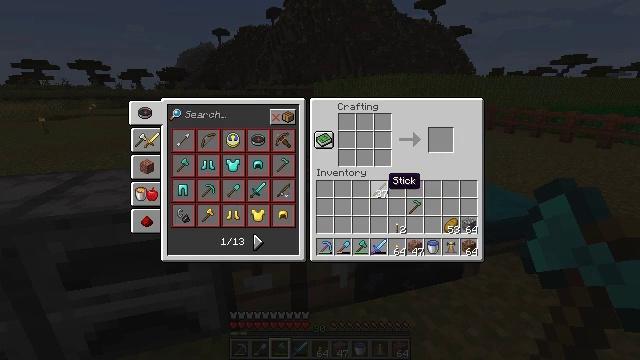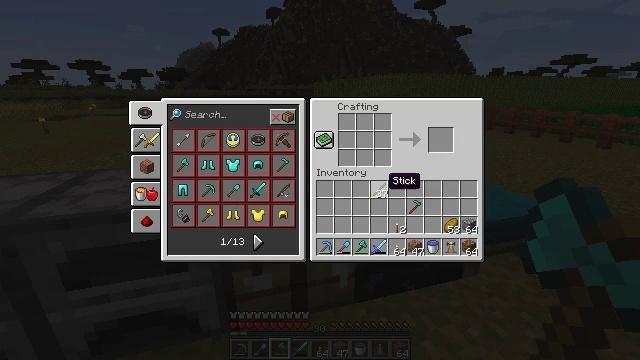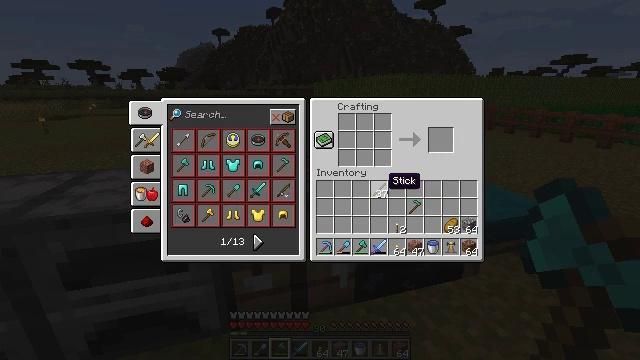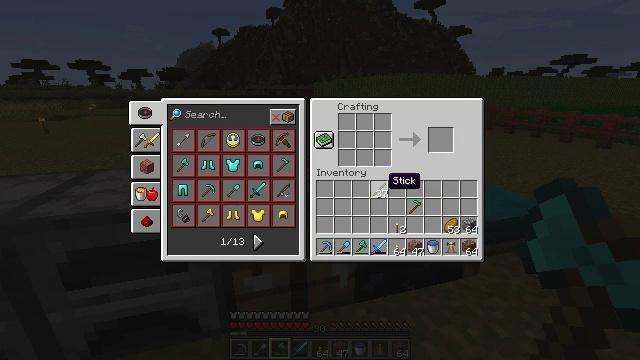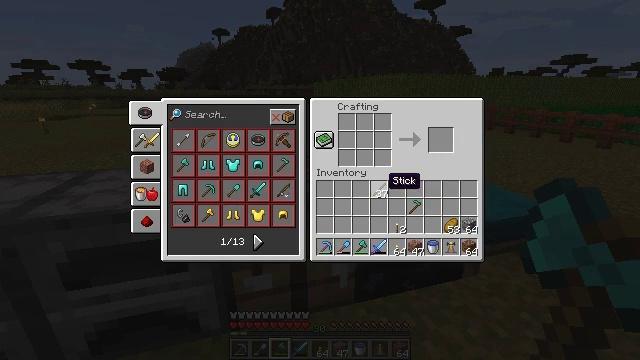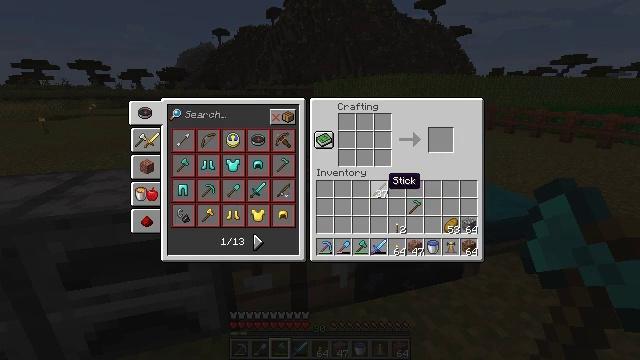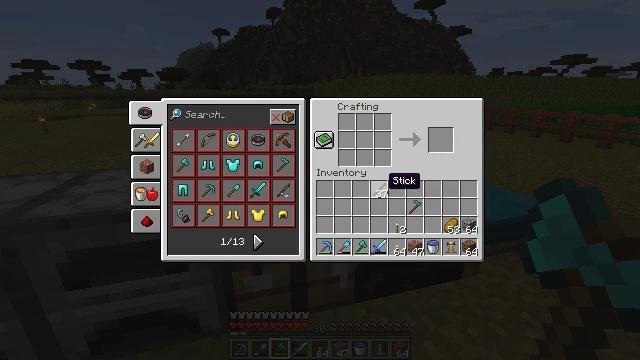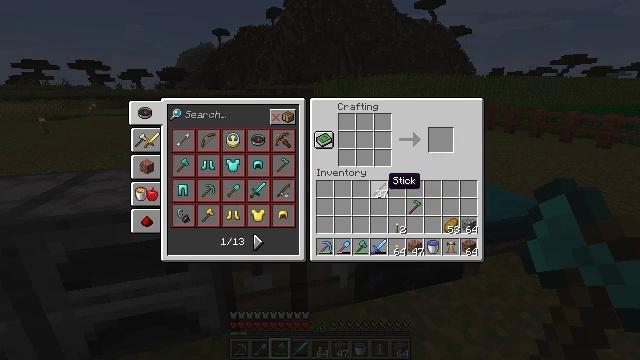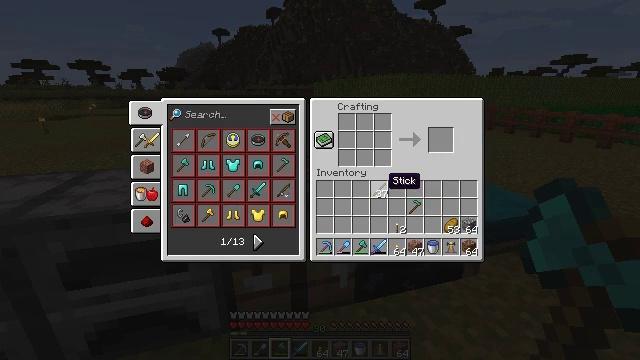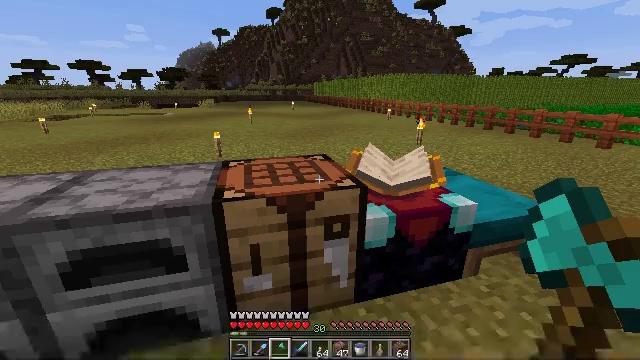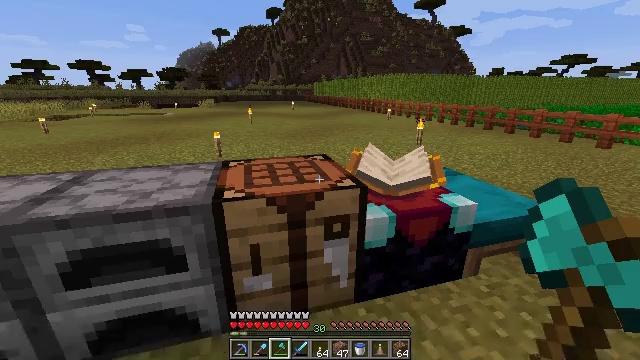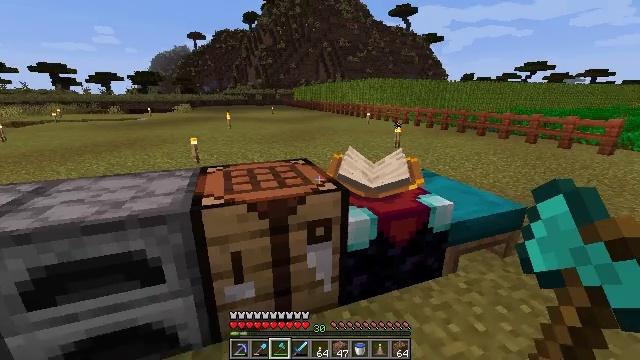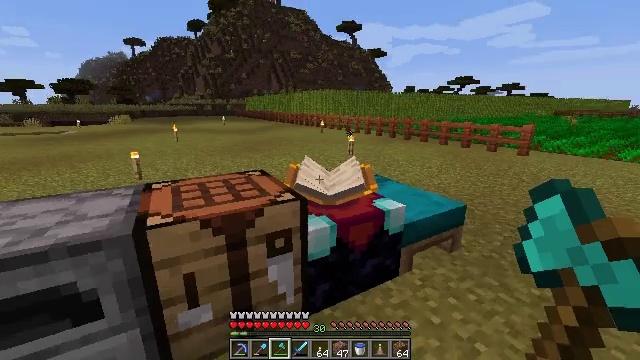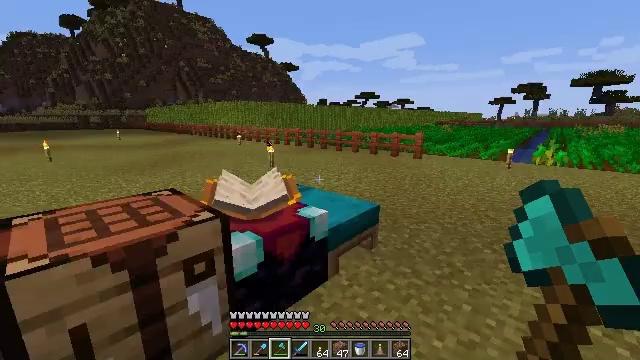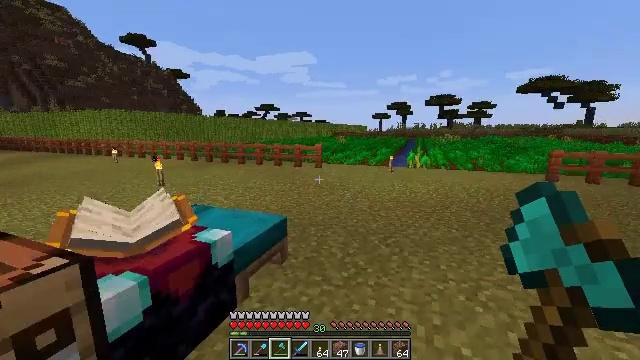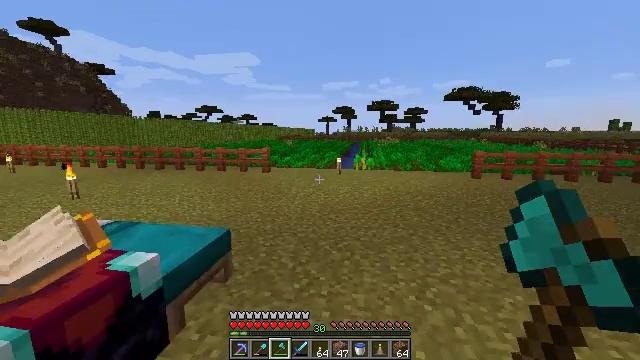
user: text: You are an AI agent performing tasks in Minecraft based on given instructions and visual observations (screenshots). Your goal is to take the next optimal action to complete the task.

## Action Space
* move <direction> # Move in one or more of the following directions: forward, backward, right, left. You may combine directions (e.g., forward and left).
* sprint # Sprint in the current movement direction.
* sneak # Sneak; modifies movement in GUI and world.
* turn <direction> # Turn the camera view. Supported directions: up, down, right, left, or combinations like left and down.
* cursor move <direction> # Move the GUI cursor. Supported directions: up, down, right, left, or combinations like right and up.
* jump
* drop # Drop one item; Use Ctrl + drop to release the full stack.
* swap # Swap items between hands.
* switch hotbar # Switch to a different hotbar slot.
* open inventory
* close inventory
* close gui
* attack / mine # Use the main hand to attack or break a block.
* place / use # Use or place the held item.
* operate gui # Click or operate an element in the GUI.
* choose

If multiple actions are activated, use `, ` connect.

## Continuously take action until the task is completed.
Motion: motion action
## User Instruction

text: Break the sugar cane.
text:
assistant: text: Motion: no_op
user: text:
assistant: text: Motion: no_op
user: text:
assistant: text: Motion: no_op
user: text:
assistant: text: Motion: no_op
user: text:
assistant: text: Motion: no_op
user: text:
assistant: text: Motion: no_op
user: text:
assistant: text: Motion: no_op
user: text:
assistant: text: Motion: no_op
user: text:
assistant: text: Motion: no_op
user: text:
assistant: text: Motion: close gui
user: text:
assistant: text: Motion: turn right
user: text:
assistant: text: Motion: turn right and up
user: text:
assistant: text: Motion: turn right and up
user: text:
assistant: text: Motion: move forward, turn right and up
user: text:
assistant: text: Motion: move forward, turn right
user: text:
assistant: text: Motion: move forward
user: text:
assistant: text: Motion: move forward
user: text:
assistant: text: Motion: move forward
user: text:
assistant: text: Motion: move forward
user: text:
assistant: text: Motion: move forward
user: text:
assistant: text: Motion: move forward
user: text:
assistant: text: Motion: move forward
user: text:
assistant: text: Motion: move forward
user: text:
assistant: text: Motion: move forward
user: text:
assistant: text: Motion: move forward
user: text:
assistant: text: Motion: move forward
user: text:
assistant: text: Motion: move forward
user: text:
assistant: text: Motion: move forward
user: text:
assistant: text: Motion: move forward
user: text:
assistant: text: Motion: move forward